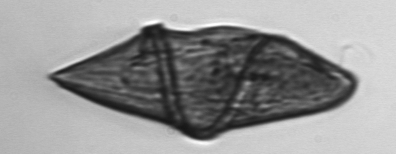
Label: Gyrodinium